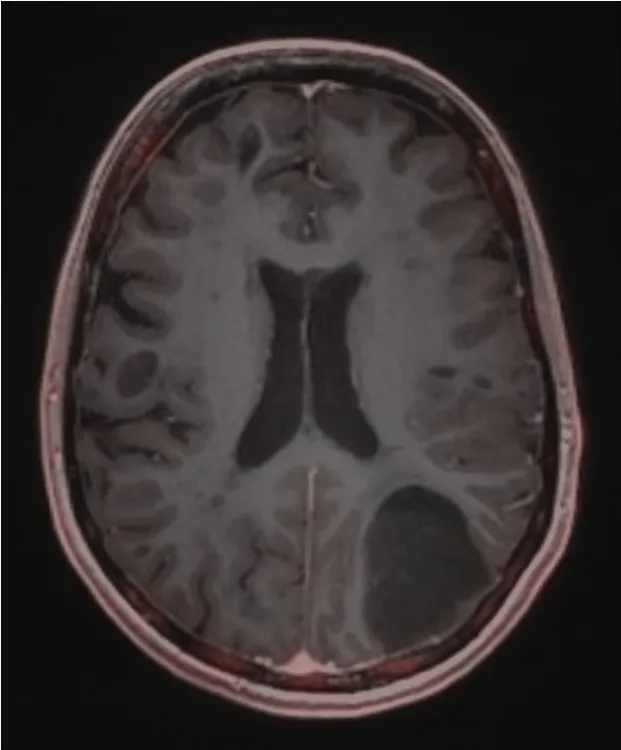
Brain MRI using contrast agents.
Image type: radiology (mri)